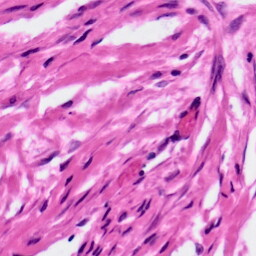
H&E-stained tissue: Ovarian